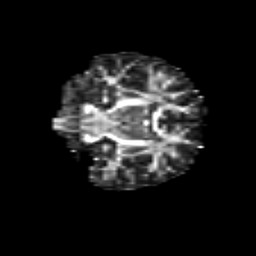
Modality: FA
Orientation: coronal
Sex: male
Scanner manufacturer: siemens
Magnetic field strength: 3 T
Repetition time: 5 s
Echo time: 0.071 s